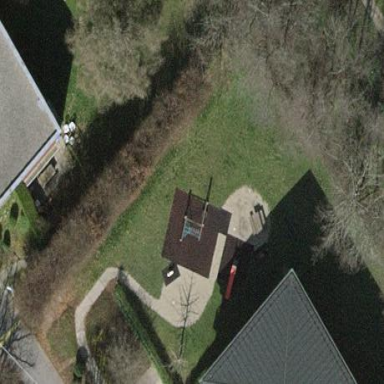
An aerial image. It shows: Playground area for leisure land.